Question: I wonder if it's possible to make a gradient move inside a div from left to right endlessly using only CSS3 features? There is no need to support all browsers, I just want to experiment.
The example is that shiny effect on top of the blue progress bar. An example is appreciated.

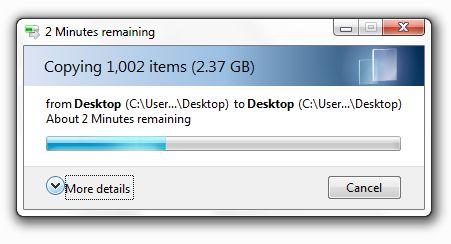
Answer: Using this CSS you can let a gradient move endlessly (based on the <URL>:
'''
.bar {
background: -webkit-linear-gradient(left , #0193CD 30%, #66D4E5 80%, #0193CD 100%) repeat;
-webkit-background-size: 50% 100%;
-webkit-animation-name: moving-gradient;
-webkit-animation-duration: 1s;
-webkit-animation-iteration-count: infinite;
-webkit-animation-timing-function: linear;
}
@-webkit-keyframes moving-gradient {
0% {
background-position: left bottom;
}
100% {
background-position: right bottom;
}
}
'''
<URL>
This only works in WebKit-based browsers (e.g., Safari and Chrome). To make it work in other browsers as well, see <URL> and copy some more CSS.
I had to make it perfect. See the new demo for an almost-perfect Windows progress bar in CSS3 :)